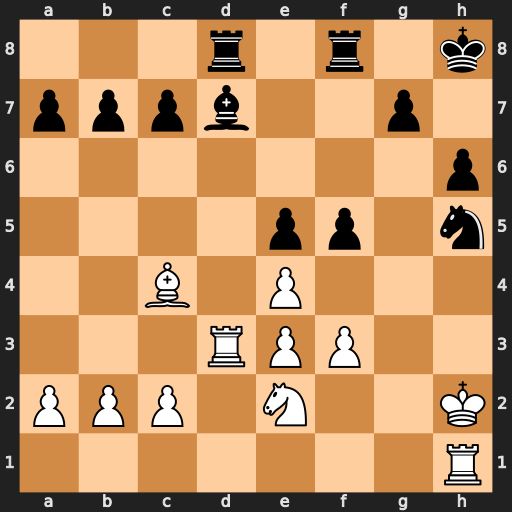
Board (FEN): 3r1r1k/pppb2p1/7p/4pp1n/2B1P3/3RPP2/PPP1N2K/7R
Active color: w
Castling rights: -
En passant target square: -
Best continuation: Rhd1 fxe4 Rxd7 Rxd7 Rxd7